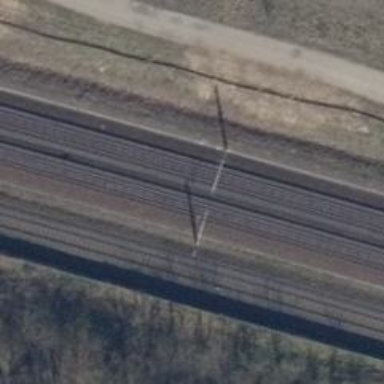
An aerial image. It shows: Milestone along the railway with catenary mast.